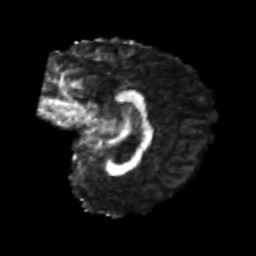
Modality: FA
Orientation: sagittal
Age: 24
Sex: female
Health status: healthy
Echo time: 0.074 s